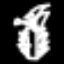
Label: palm tree